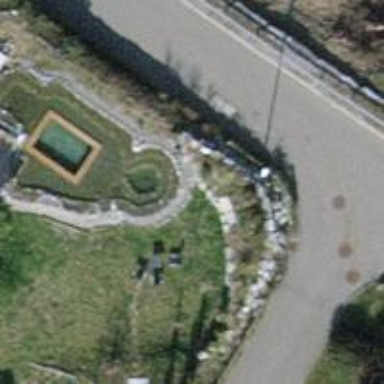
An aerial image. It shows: Retaining wall.